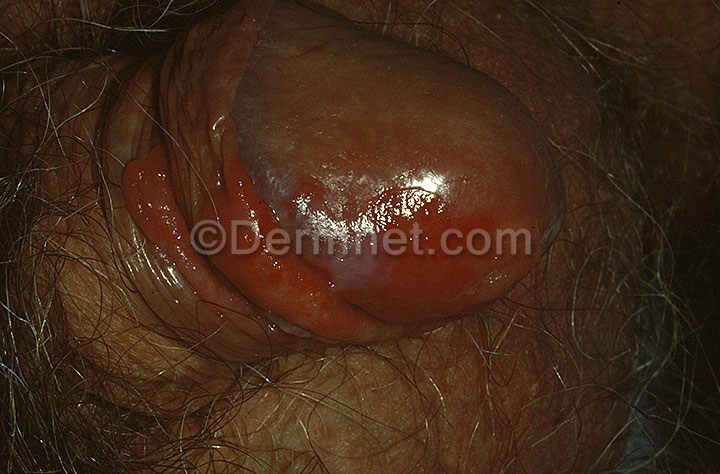
Disease: Actinic Keratosis Basal Cell Carcinoma and other Malignant Lesions